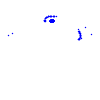
Particle: pion